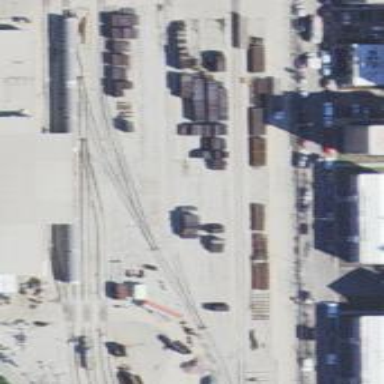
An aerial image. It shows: Yard area with electrified rail tracks.